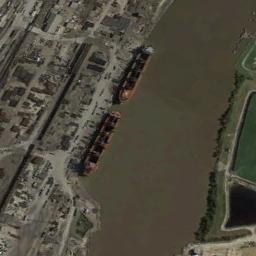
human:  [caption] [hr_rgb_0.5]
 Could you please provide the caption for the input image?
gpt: Two orange-red bulk carriers dock at the dock, Which is similar to a mine .

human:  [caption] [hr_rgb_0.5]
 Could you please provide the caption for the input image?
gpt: The two cargo ships are docked at the cargo terminal and the water is yellow .

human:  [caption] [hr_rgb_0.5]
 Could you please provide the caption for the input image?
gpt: There are many trees beside the ships .

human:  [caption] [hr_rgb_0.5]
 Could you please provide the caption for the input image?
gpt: There are two ships in the yellow water on the shore .

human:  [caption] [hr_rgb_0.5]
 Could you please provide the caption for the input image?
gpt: There are two ships at the harbor beside a river .